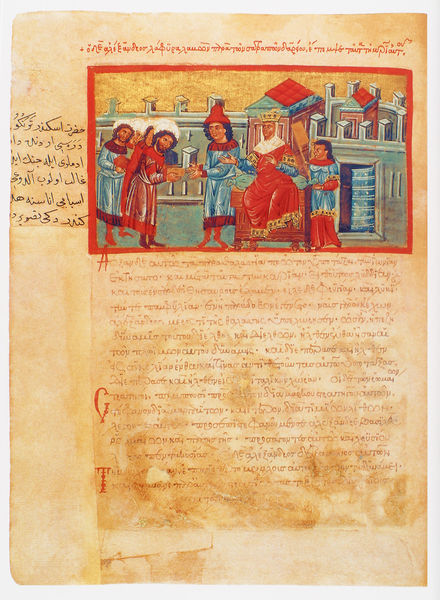
Titel: Der griechische Alexanderroman
Institution: Venedig, Hellenic Institute Codex Gr. 5
Schlagwörter: stadt, hüte, männer, zeichen, malerei, bibel, krone, schrift, mauer, könig, thron, inschrift, robe, buch, burg, seite, illustration, text, initiale, geschenk, buchseite, arabisch, heiligenschein, rechteckig, könige, königin, islam, buchmalerei, gaben, emgel, arabische schrift, rog, emgeö, trot, alexanderroman, haebraisch